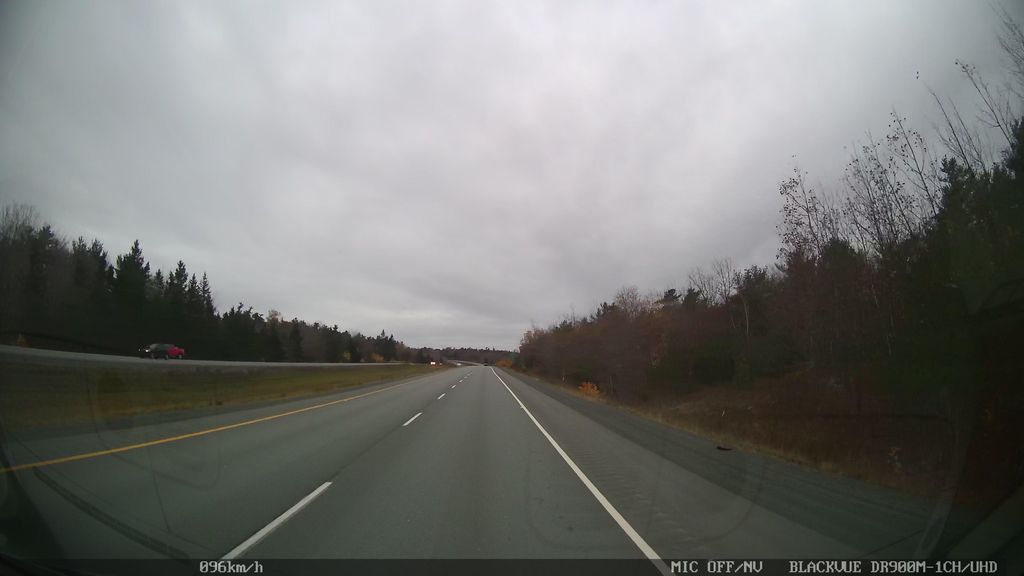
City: halifax